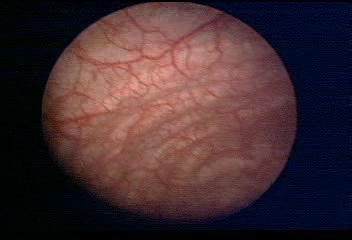
Modality: WLC
Class: Normal mucosa
Bladder cancer association: No